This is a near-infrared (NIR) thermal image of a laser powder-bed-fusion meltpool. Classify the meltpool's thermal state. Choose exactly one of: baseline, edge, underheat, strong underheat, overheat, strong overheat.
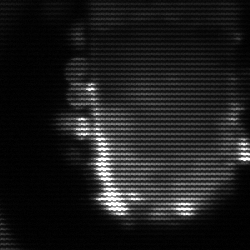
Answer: baseline